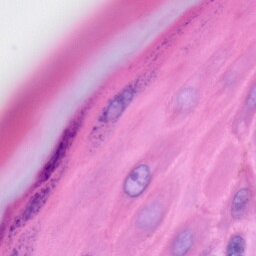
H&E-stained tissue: Skin